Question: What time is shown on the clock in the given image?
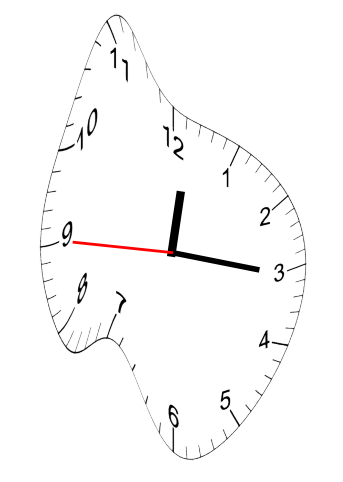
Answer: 12:15:45